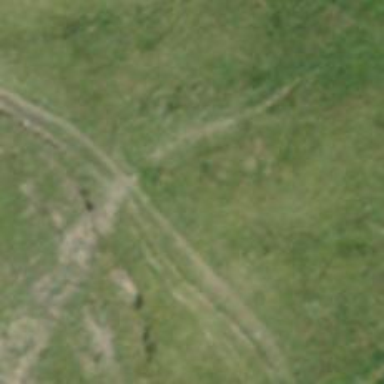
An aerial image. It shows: Ground path.